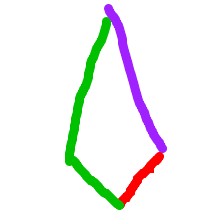
Shape: kite